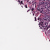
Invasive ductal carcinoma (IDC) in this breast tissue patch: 1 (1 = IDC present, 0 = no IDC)